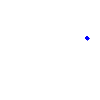
Particle: pion